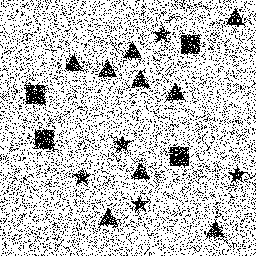
Squares: 4
Triangles: 9
Stars: 5
Total shapes: 18